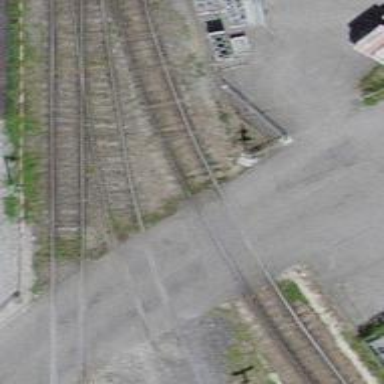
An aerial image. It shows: Railway level crossing.